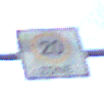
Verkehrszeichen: BeginnZone20
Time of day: MorningAfternoon
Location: Outdoor (Suburban)
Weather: PartlyCloudy
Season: NotSpecified
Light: Natural